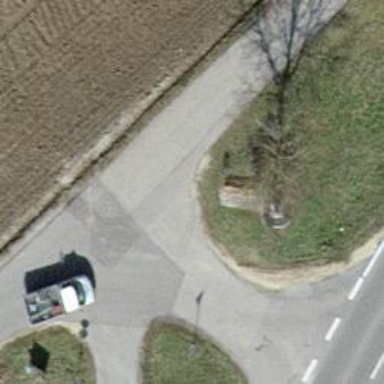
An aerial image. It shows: Bench for seating.